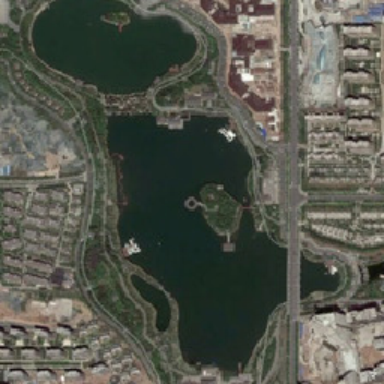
There is a lake in the beautiful park .